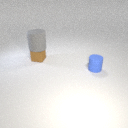
small blue rubber cylinder in front of small brown metal cube